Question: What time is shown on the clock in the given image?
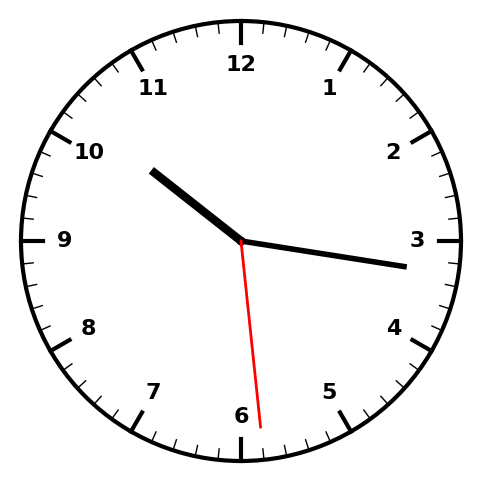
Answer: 10:16:29